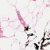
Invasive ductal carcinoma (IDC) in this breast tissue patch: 0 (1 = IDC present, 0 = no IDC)